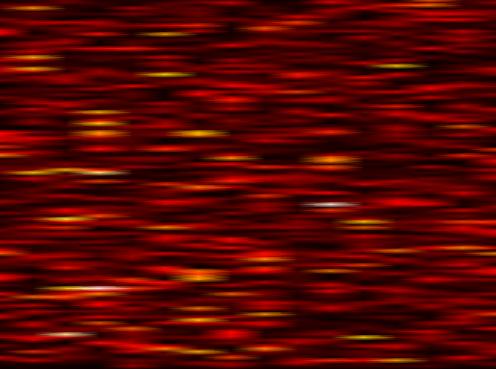
Label: OFDM